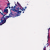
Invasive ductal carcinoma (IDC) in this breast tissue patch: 0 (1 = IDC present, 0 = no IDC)